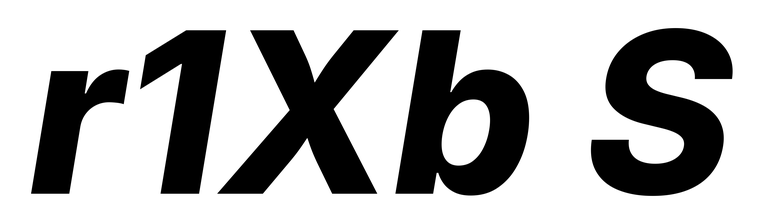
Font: Inter-Italic_ExtraBold_Italic